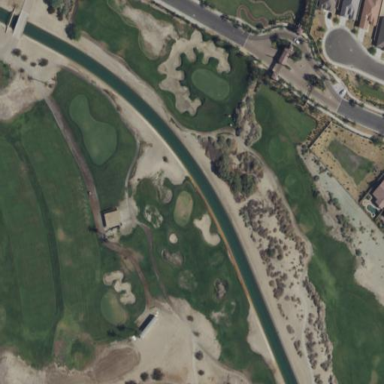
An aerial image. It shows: Grassy area used as driving range for golf.